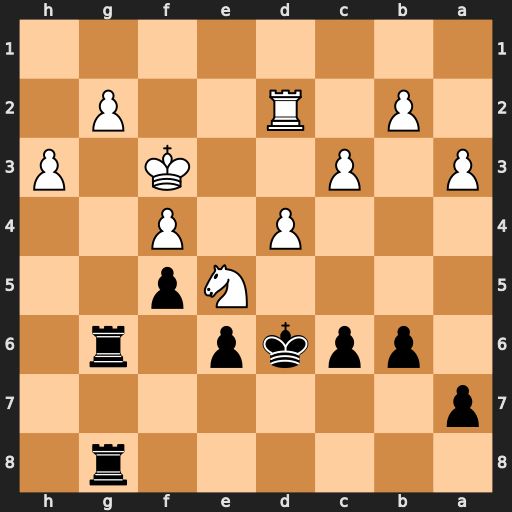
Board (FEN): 6r1/p7/1ppkp1r1/4Np2/3P1P2/P1P2K1P/1P1R2P1/8
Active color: b
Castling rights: -
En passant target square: -
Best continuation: Rg3+ Ke2 Rxg2+